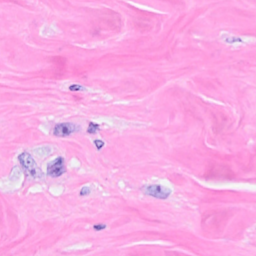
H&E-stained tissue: Breast